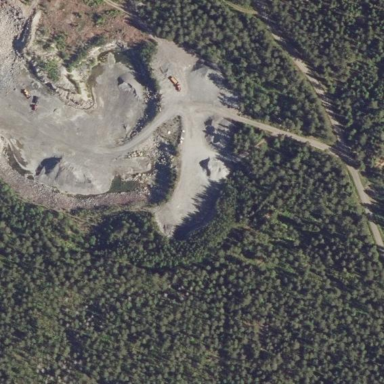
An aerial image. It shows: Quarry area.